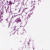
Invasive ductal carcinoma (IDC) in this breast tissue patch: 0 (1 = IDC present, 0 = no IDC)